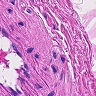
Metastatic tissue present: no